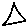
Label: triangle